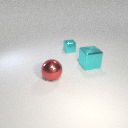
large red metal sphere to the left of small cyan metal cube